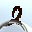
Label: 2